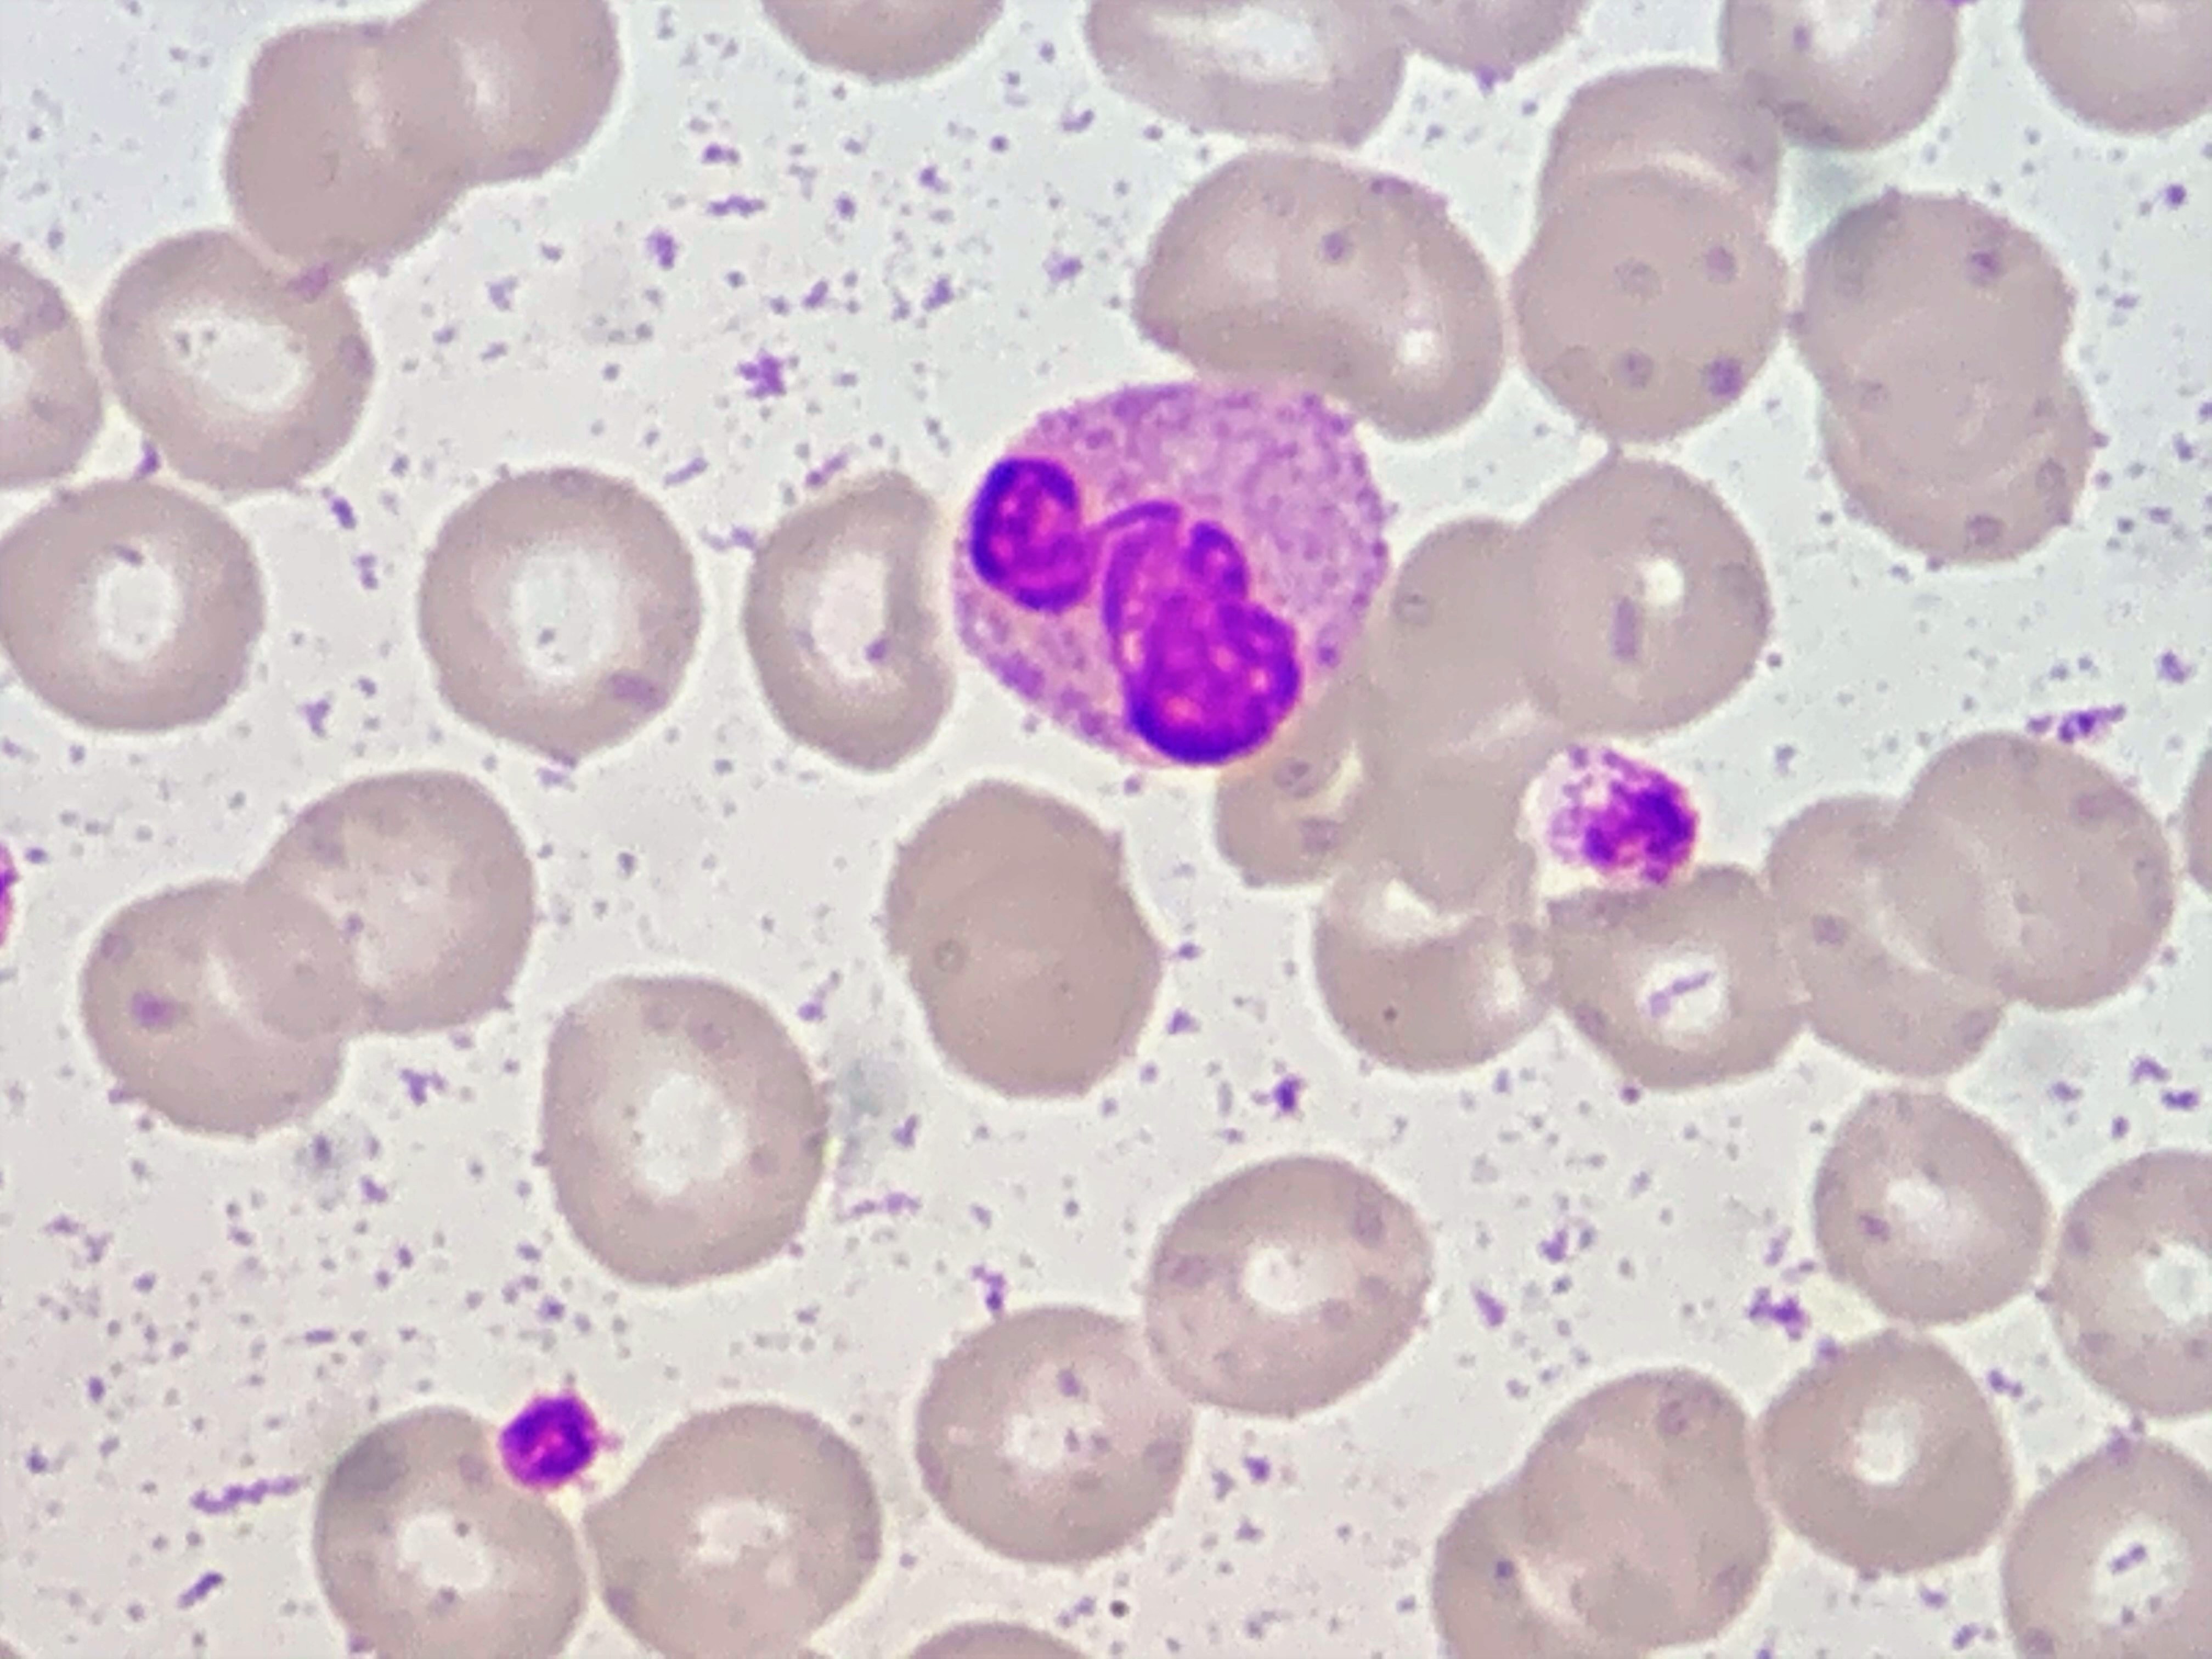
Cell type: NEUTROPHILS